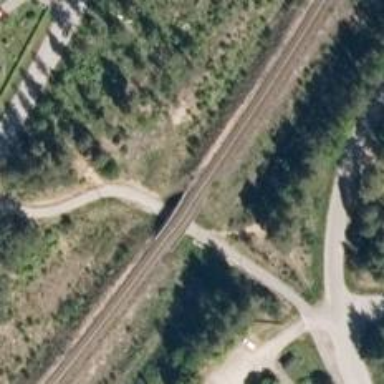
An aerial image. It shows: Bridge with railway tracks. The electrified line has continuous contact line.